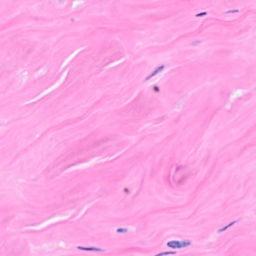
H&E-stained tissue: Breast